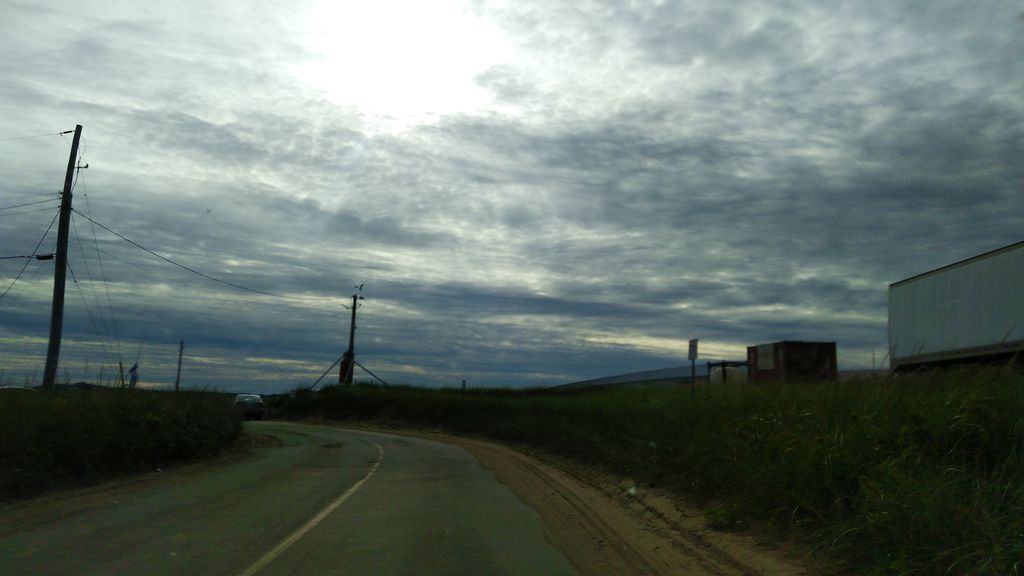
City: charlottetown